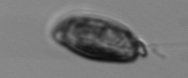
Label: Katodinium_or_Torodinium